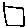
Label: square